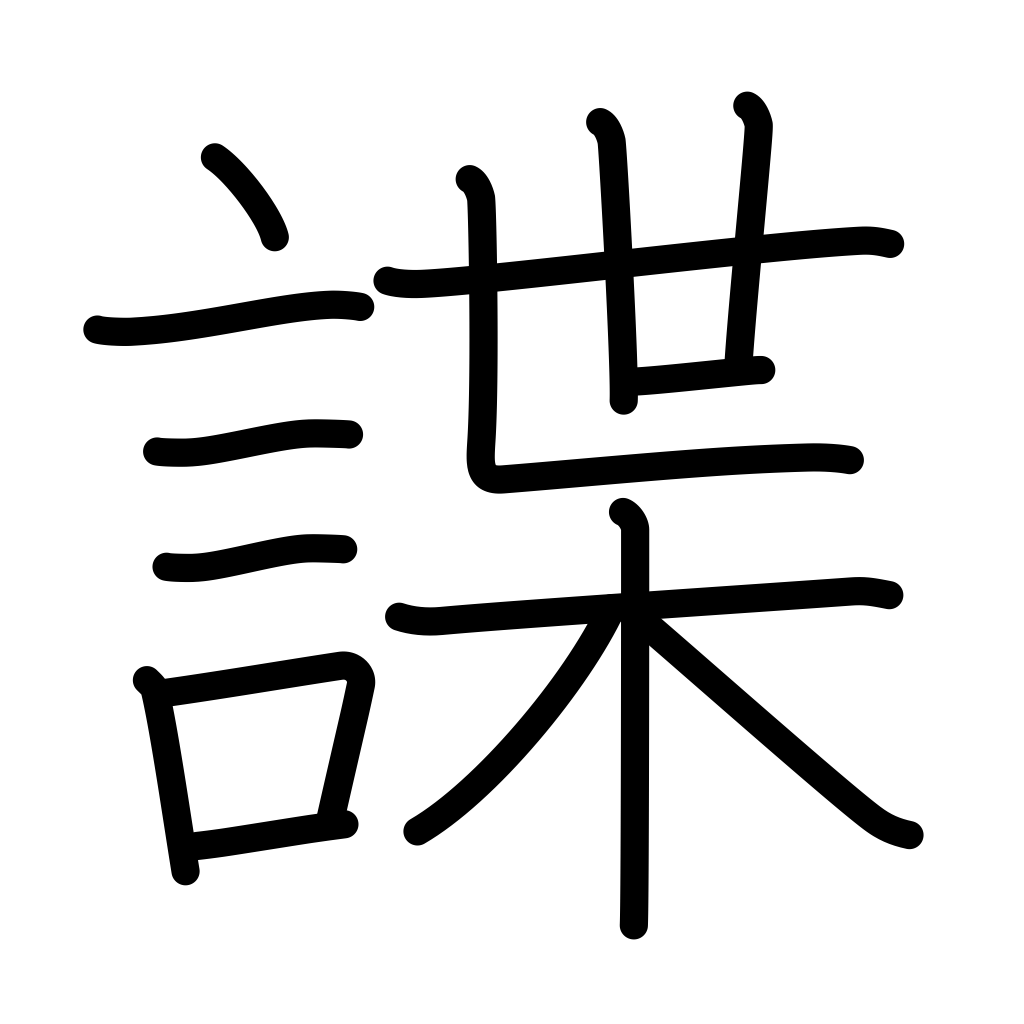
Meaning: spy out, reconnoiter